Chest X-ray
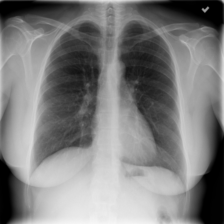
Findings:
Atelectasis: negative
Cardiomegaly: negative
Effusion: negative
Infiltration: negative
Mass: negative
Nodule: negative
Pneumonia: negative
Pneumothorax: negative
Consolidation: negative
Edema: negative
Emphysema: negative
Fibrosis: negative
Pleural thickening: negative
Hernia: negative